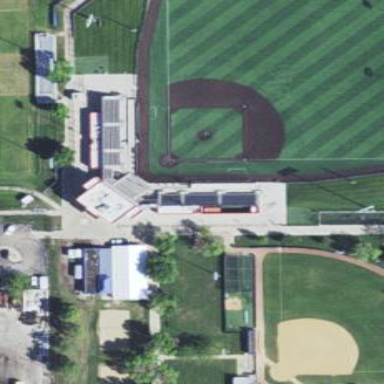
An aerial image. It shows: Baseball pitch for leisure and sports activities.